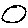
Label: circle